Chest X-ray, AP view. Patient: 43 years old, sex M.
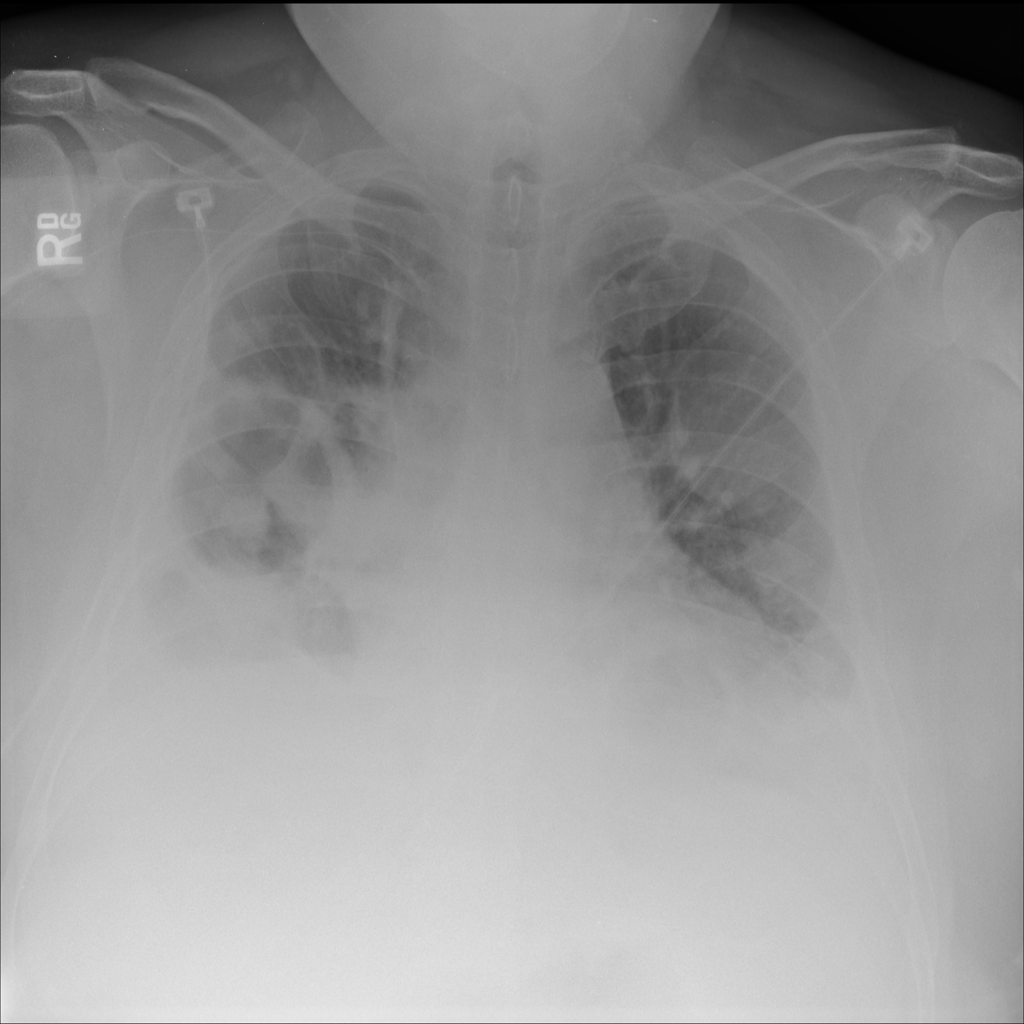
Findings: No Finding